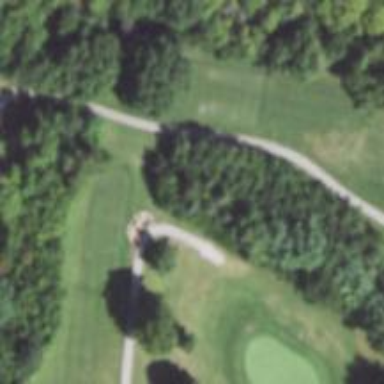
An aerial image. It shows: Service road designated as golf cart path.